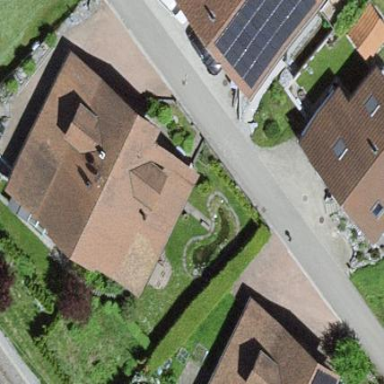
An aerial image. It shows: Detached building.